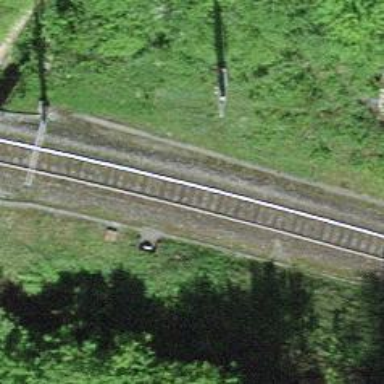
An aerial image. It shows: Single-track electrified railway with contact line.